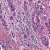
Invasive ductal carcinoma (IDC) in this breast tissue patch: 1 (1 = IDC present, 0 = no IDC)